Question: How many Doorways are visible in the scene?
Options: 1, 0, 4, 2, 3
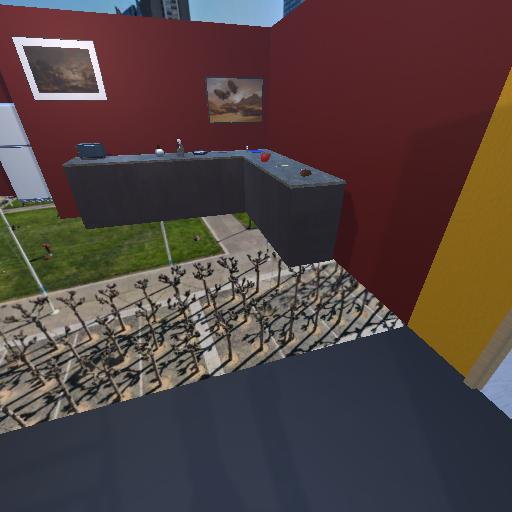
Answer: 1